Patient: sex M, age 26
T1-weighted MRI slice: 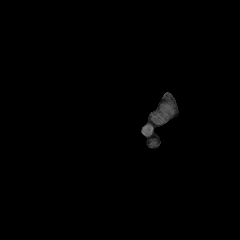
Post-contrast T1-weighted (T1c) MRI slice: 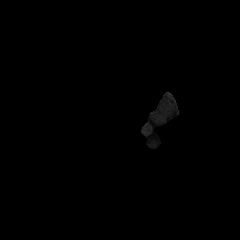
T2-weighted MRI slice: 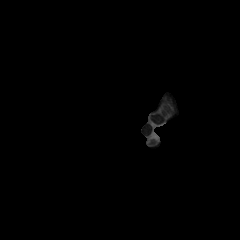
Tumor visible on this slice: no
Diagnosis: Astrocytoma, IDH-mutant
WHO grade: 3